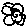
Label: flower